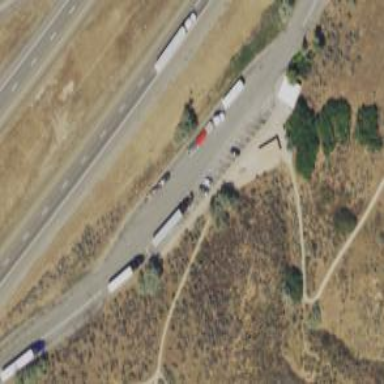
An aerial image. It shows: Rest area on the road.